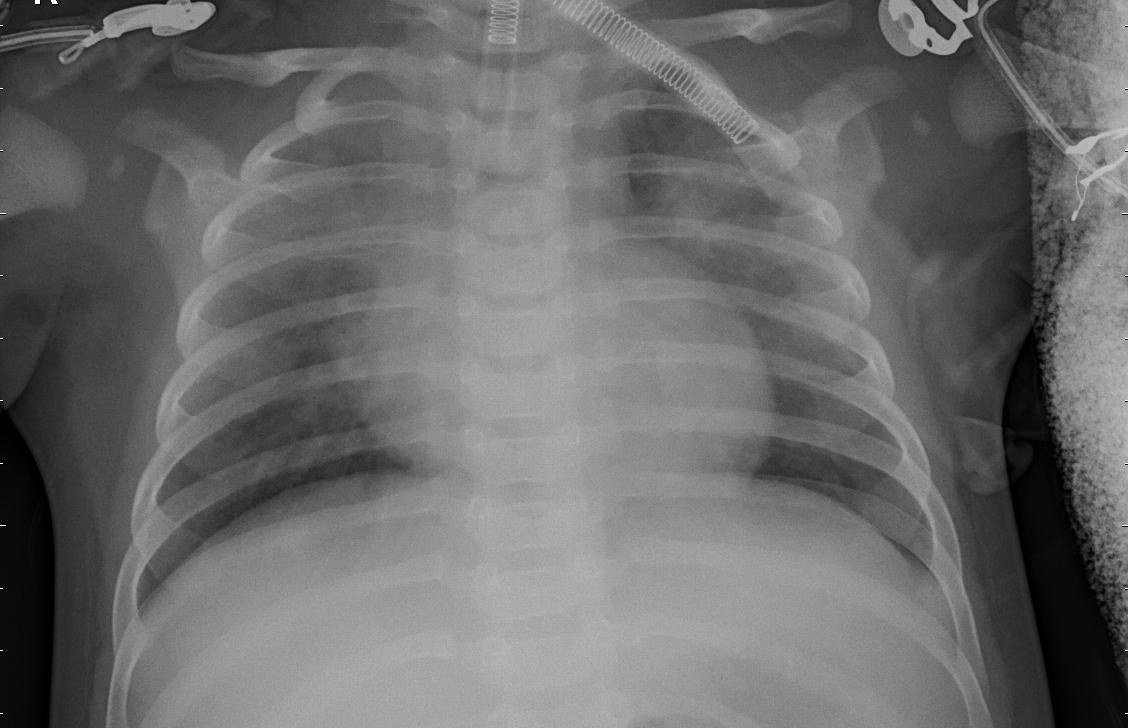
Diagnosis: PNEUMONIA